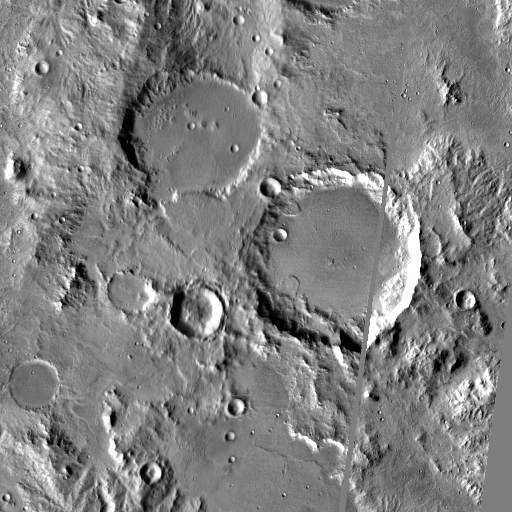
Crater classes present: Background, Other, Layered, Buried